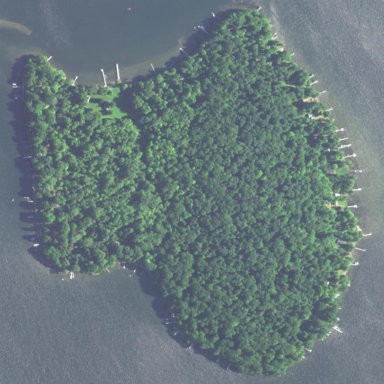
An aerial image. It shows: Forested islet.